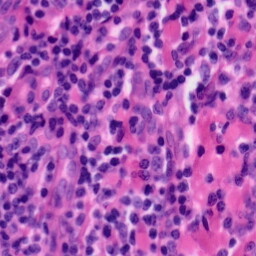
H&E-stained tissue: Tonsil